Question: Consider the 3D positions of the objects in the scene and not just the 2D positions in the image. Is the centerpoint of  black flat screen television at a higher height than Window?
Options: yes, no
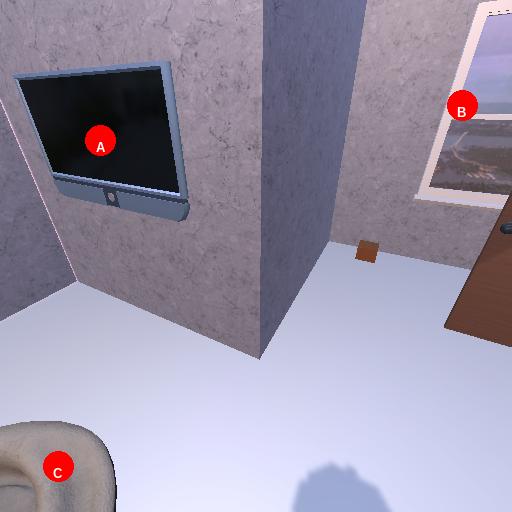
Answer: yes